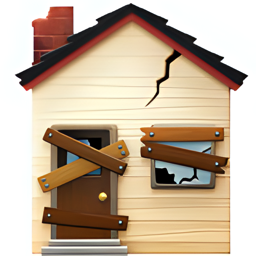
Name: derelict house building
Emoji: 🏚
Group: Travel & Places
Sub-group: place-building